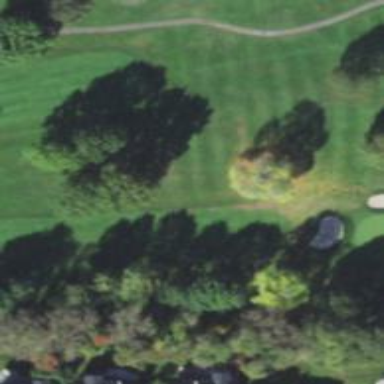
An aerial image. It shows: Golf hole.